Field crop: maize
Growth stage: 2
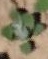
Species: chenopodium